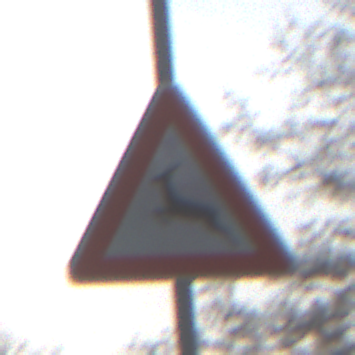
Verkehrszeichen: WildwechselRechts
Umgebung: Outdoor, Nature
Tageszeit: MorningAfternoon
Wetter: PartlyCloudy
Licht: Natural
Jahreszeit: NotSpecified
Kontrast: HighContrast